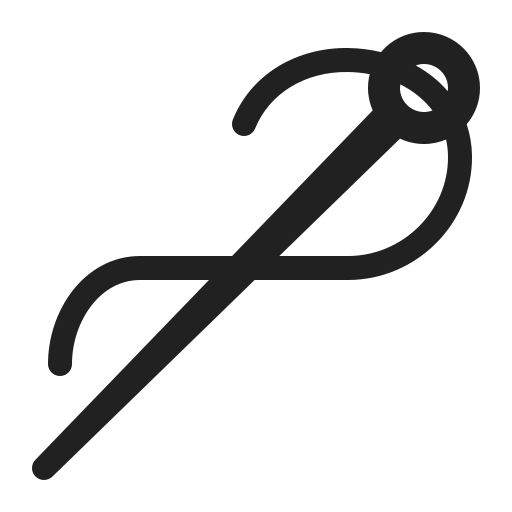
sewing needle high contrast